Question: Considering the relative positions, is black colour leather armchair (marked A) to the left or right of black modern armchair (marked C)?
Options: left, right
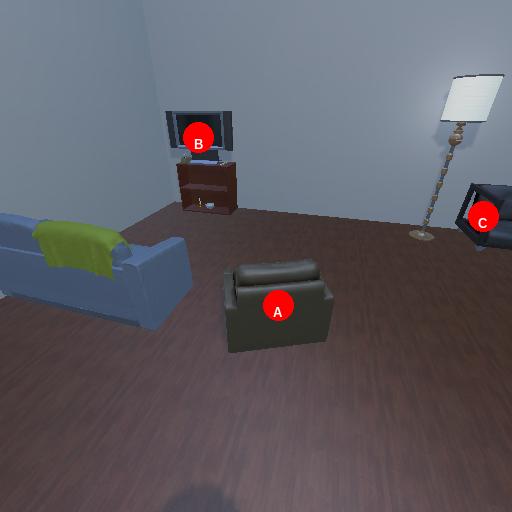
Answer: left